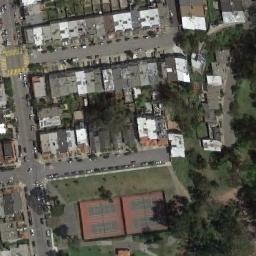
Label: tennis_court